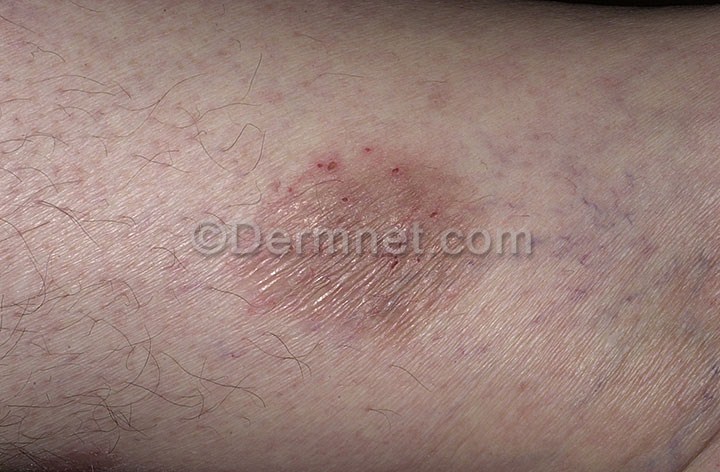
Disease: Eczema Photos